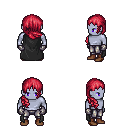
a pixel art fantasy rpg character, male body template, dark elf, purple skin, black cape, metal pants, ruby red right-swept hairstyle, metal gloves, brown shoes, four views (front, back, left, right), 2x2 character sprite sheet, small pixel art, hard edges, no anti-aliasing